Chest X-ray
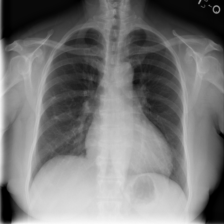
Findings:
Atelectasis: negative
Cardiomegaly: negative
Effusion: negative
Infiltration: negative
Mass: negative
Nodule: negative
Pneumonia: negative
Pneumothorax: negative
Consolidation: negative
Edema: negative
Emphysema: negative
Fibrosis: negative
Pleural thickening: negative
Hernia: negative